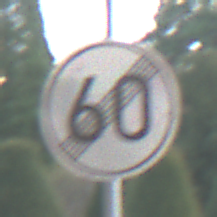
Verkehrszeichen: EndeGeschwindigkeit60
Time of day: MorningAfternoon
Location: Roofed (Urban)
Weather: PartlyCloudy
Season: NotSpecified
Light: Natural